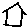
Label: house